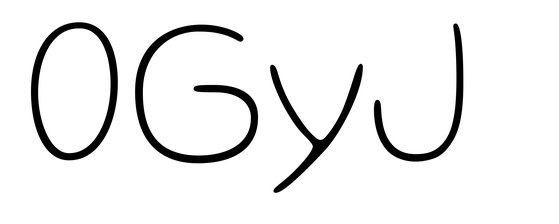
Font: Gluten_Thin